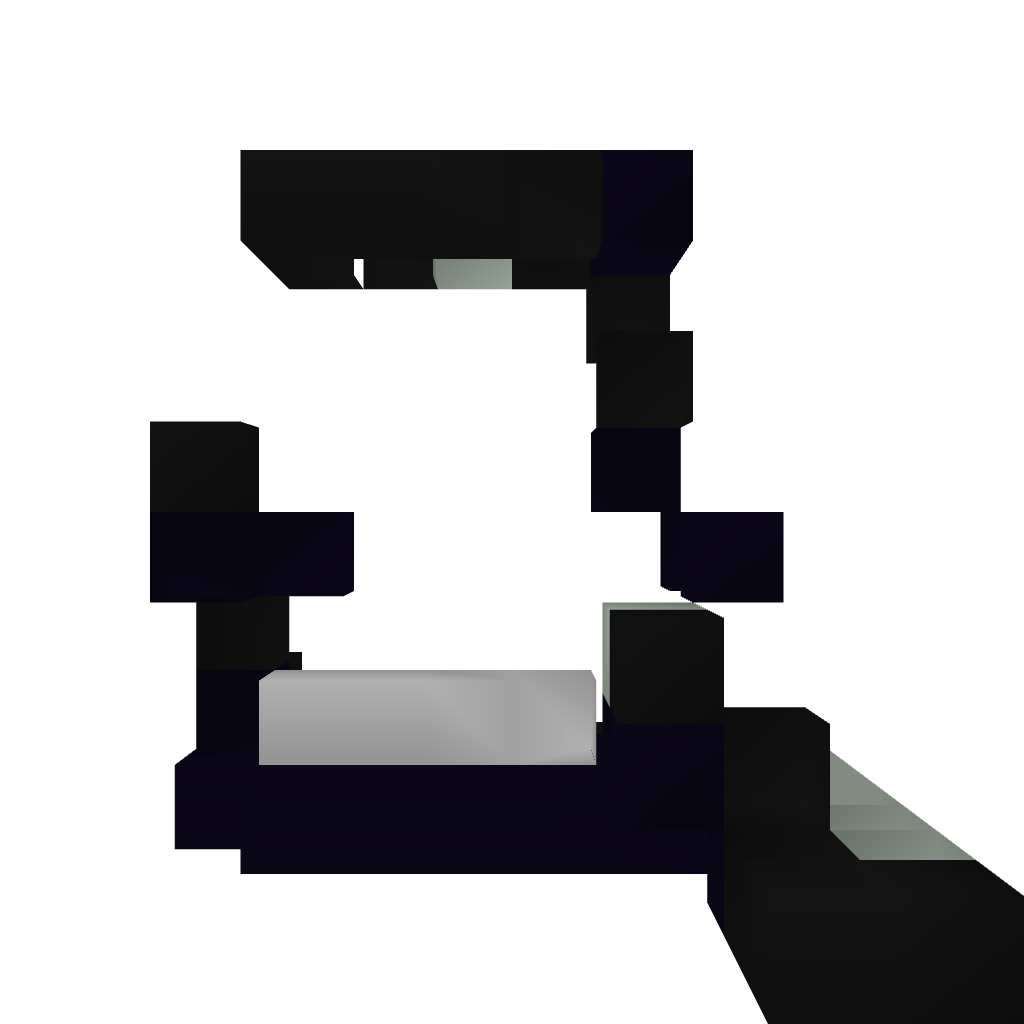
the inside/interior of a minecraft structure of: Dispenser Cannon MK 1